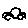
Label: car